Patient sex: M
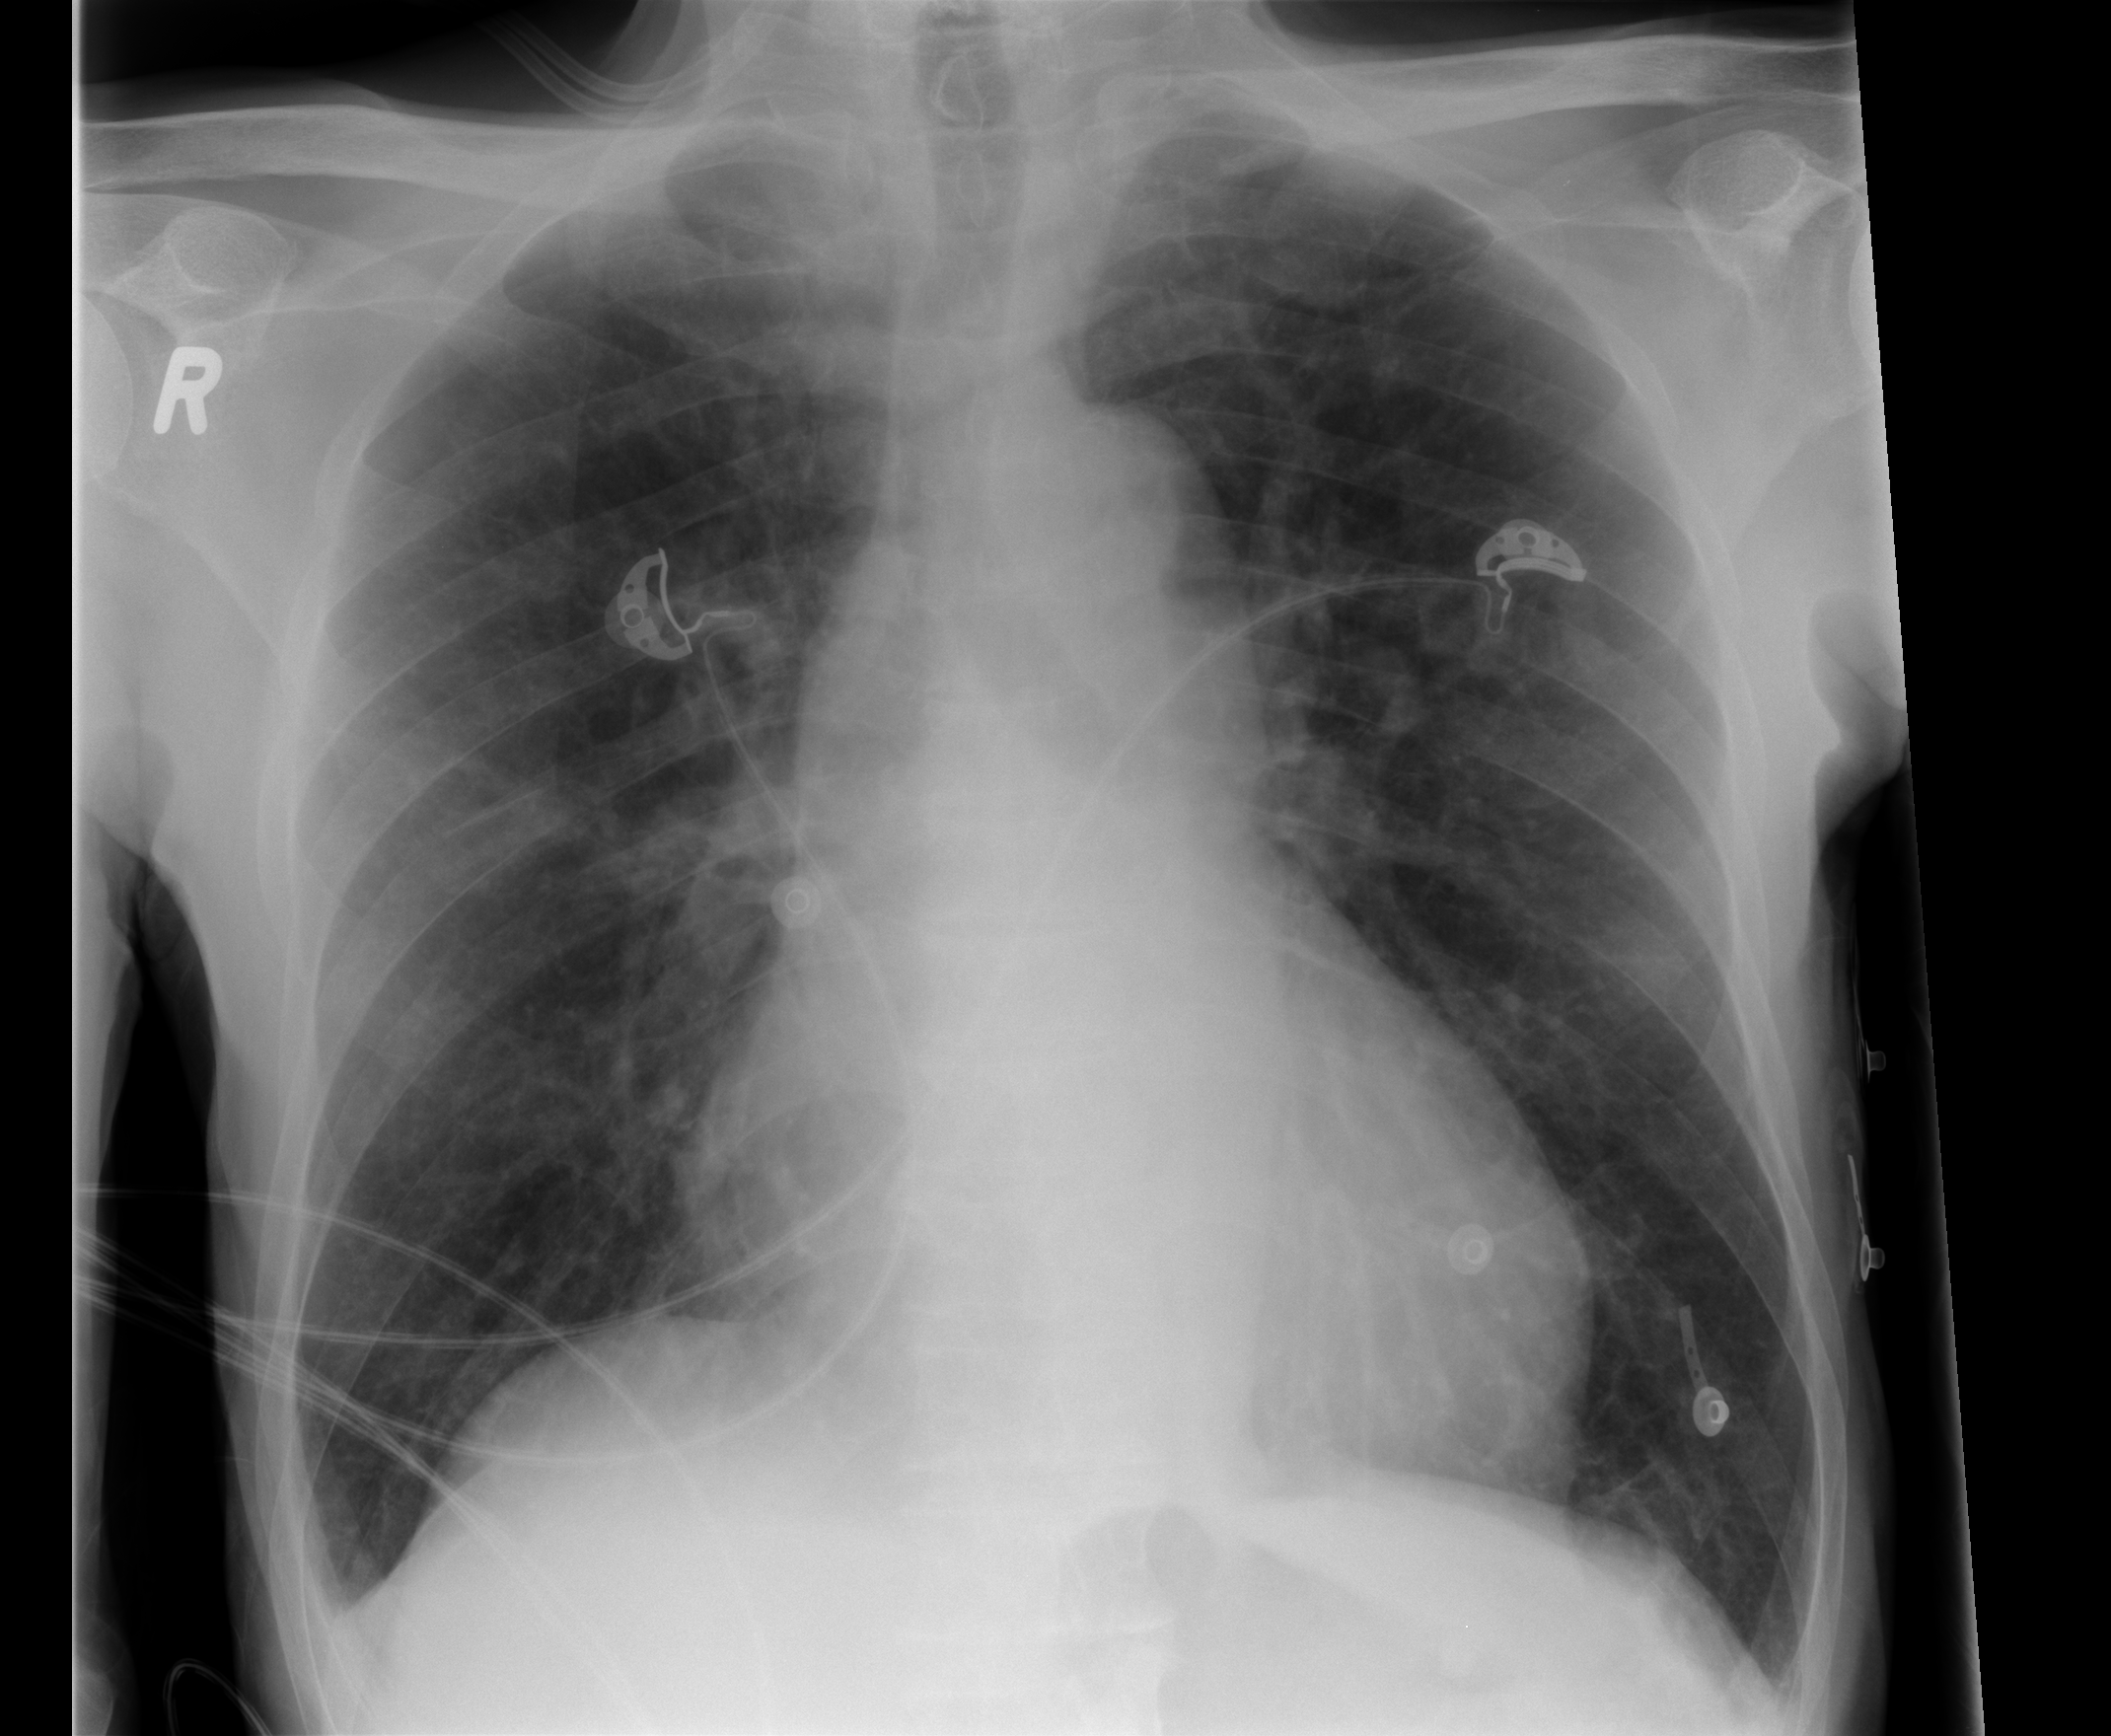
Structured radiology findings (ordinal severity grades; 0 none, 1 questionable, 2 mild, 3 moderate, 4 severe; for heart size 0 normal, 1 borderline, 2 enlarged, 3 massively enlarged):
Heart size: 2
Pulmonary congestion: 2
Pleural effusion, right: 2
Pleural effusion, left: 0
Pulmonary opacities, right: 0
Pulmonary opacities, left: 0
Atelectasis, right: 2
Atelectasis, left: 2